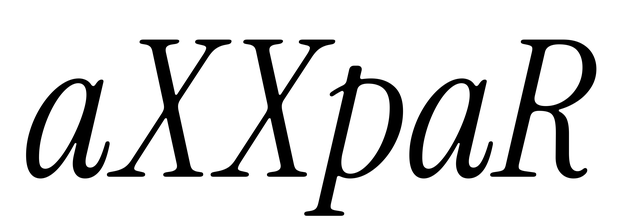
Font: InstrumentSerif-Italic